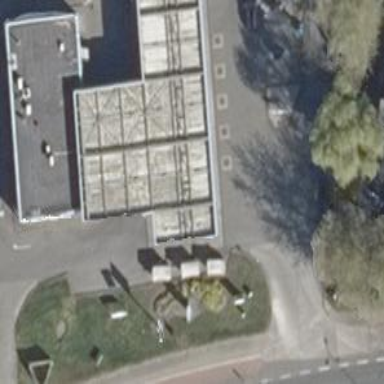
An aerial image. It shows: Fuel station.